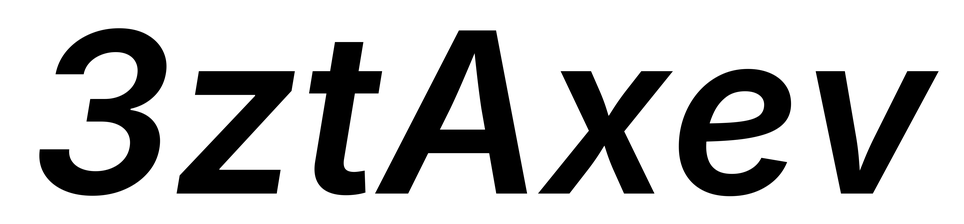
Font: Inter-Italic_SemiBold_Italic